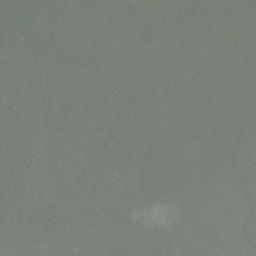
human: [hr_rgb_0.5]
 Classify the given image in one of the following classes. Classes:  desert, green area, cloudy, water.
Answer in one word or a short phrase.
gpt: cloudy